Aerial crown-view tile of a tropical tree (Barro Colorado Island, Panama), acquired 20250414:
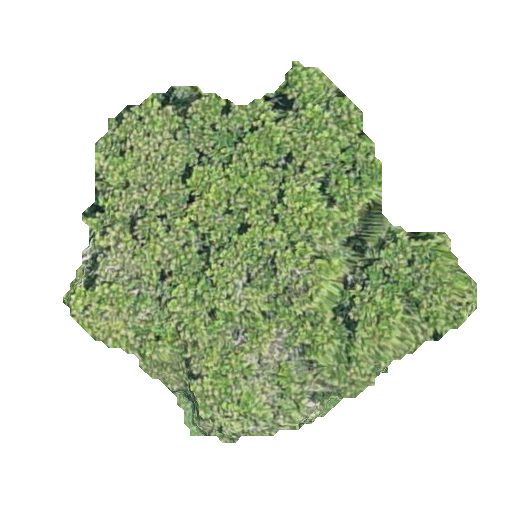
Species: Anacardium excelsum
GBIF accepted scientific name: Anacardium excelsum
Crown area: 145.786 m²